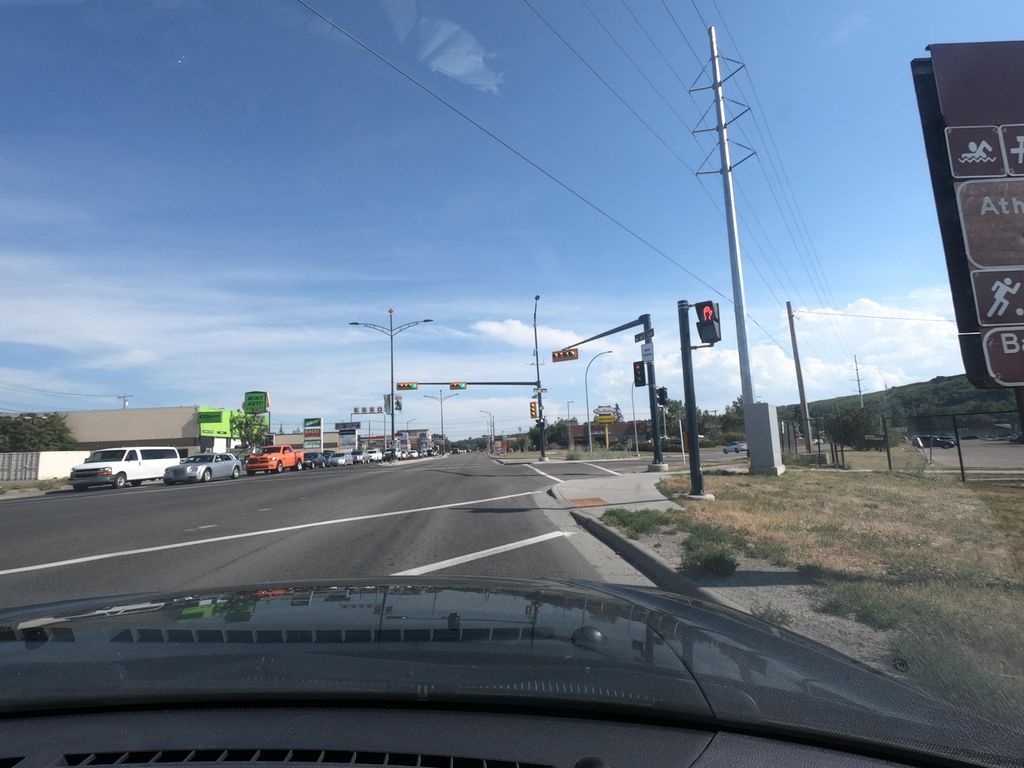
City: calgary